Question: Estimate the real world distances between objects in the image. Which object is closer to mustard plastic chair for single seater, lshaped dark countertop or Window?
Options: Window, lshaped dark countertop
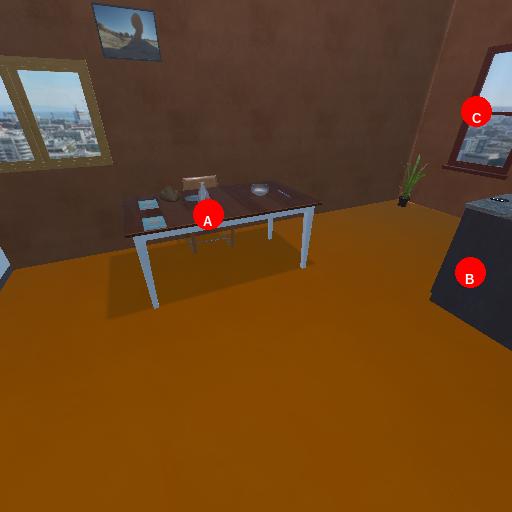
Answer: Window